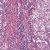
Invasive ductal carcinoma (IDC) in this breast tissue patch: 1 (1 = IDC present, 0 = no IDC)